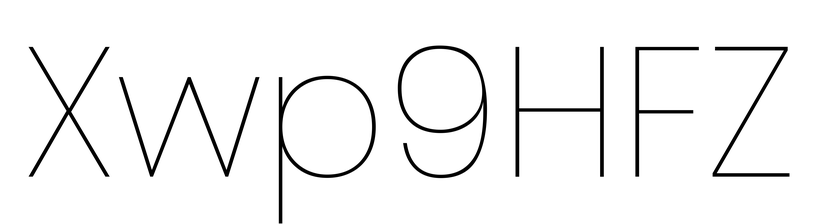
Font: Poppins-Thin